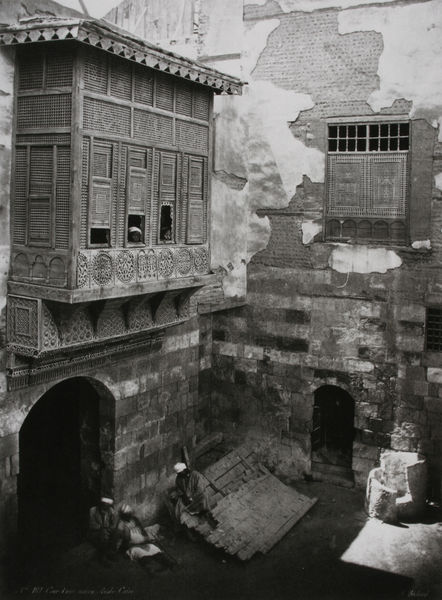
Titel: Innenhof eines arabischen Hauses in Kairo
Künstler: Henri Béchard
Standort: Köln
Institution: Wallraf-Richartz-Museum / Photographie / Slg. Lebeck
Schlagwörter: flügel, mann, schatten, weiß, frauen, menschen, sitzen, fenster, frau, grau, holz, licht, männer, schwarz, strasse, stützen, tür, zeichnung, zimmer, dach, gebäude, haus, schloss, tuch, leute, ornament, alt, wand, architektur, arm, stein, steine, bild, gitter, sonne, boden, gewand, sessel, sitzend, kind, personen, kontrast, brunnen, ofen, vorbau, balkon, kopfbedeckung, schrift, schrank, ecke, liegen, bogen, fassade, gasse, türen, fels, hitze, risse, mauer, ziegel, backstein, hof, türe, farblos, arbeiter, rundbogen, krieg, schaden, treppe, vorsprung, detail, dekor, ornamente, verzierung, lciht, bohlen, durchgang, lichteinfall, bretter, geschlossen, tor, foto, fotografie, photographie, bögen, eingang, erker, hinterhof, fensterladen, innenhof, ruine, sonnenstrahl, burg, orient, torbogen, mauerwerk, asien, schwarz-weiss, loch, scharz, jalousie, schnitzerei, photo, karte, kaputt, ziegelsteine, öffnung, arabisch, putz, mauern, rundbögen, zerstört, baldachin, fotographie, indien, turban, arabien, türkei, verzierungen, verputz, schnitzwerk, marokko, turbane, fesnter, backsteine, bauwerk, holzbretter, winkel, torbögen, steinblöcke, rundbogeneingang, fensteröffnungen, maurisch, türem, orien, löchrig, shalem, muhamedanisch, schieber, abgeblättert, runtergekommen, balkonfenster, abgeplatzt, abblätternder putz, abblätternder verputz, fensterchen, gebäudevorsprung, hofeckr, holzerker, innenhofecke, rundbogendurchgng, sreine, 19. jahrhundert, in, torborgen, siteznd, tz, nnenhof, quaderwerk, oersonen, 29. jahrhundert